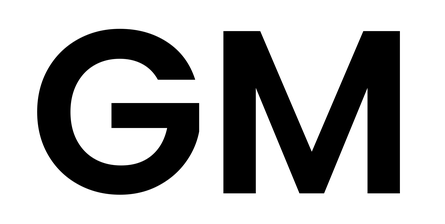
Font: Poppins-SemiBold